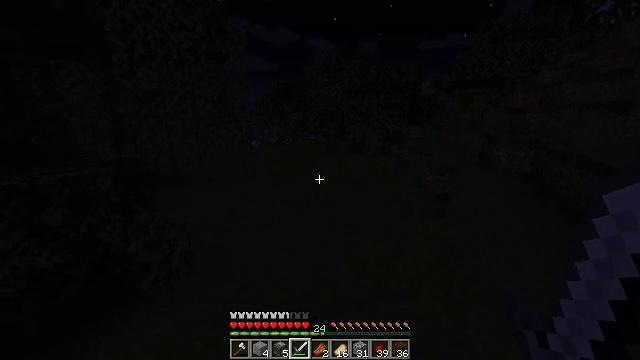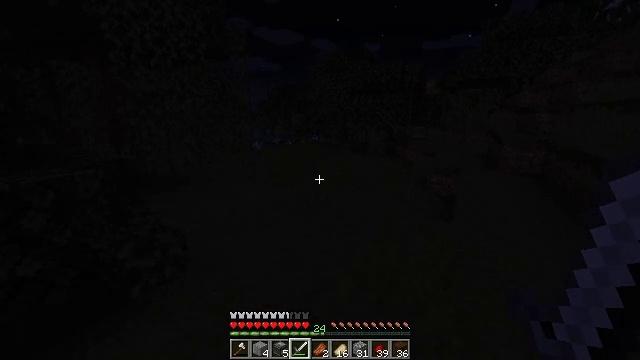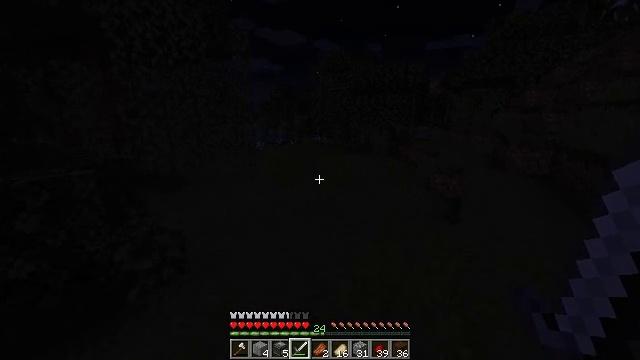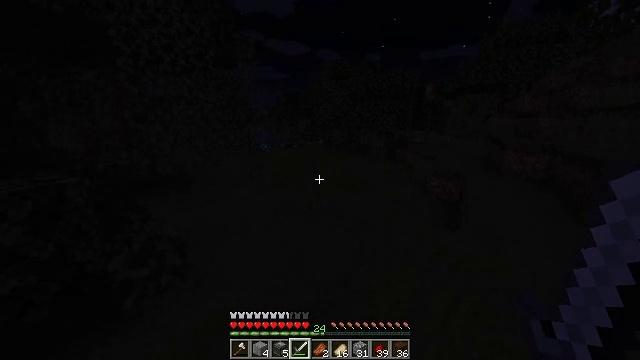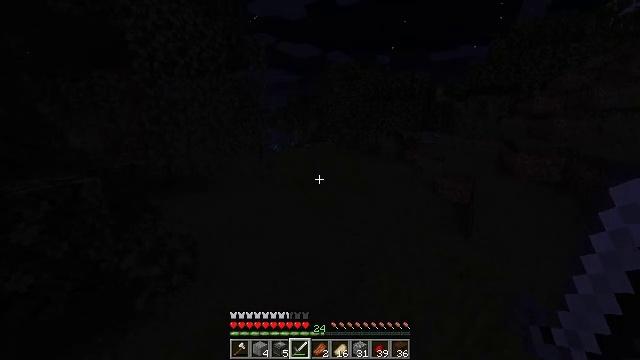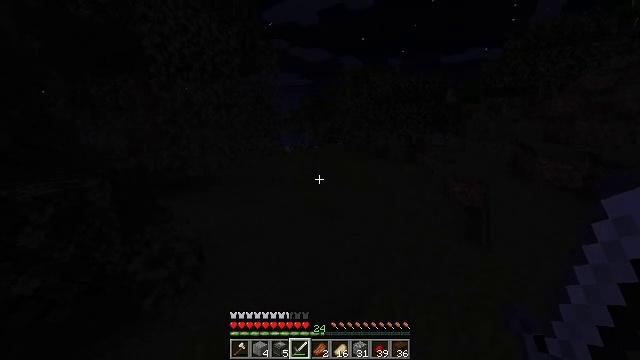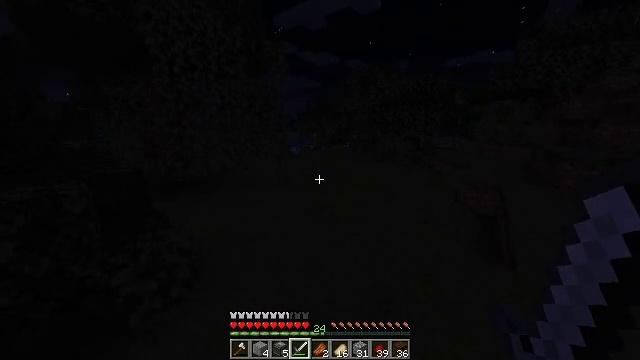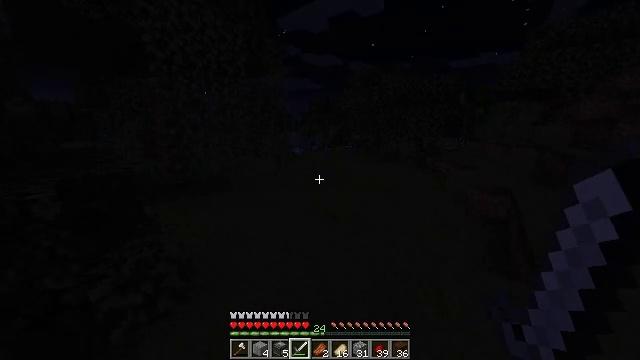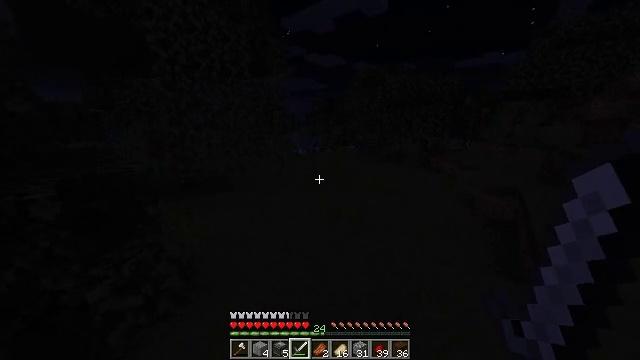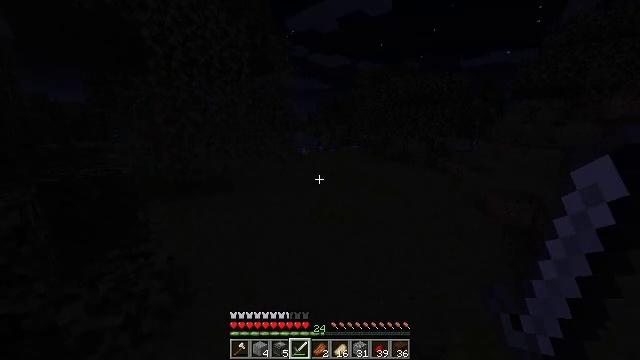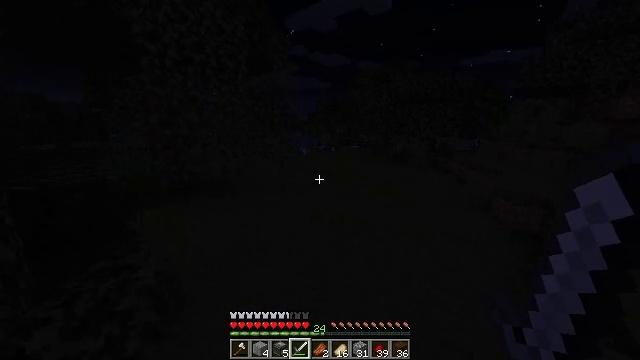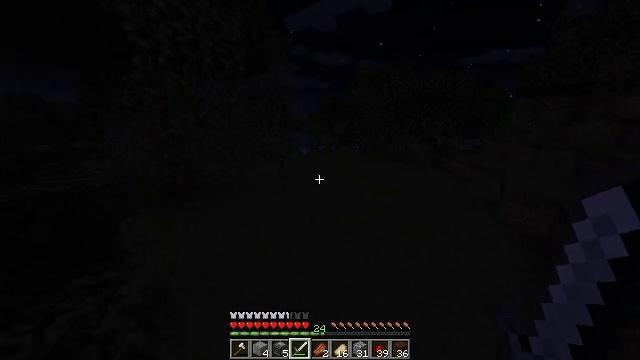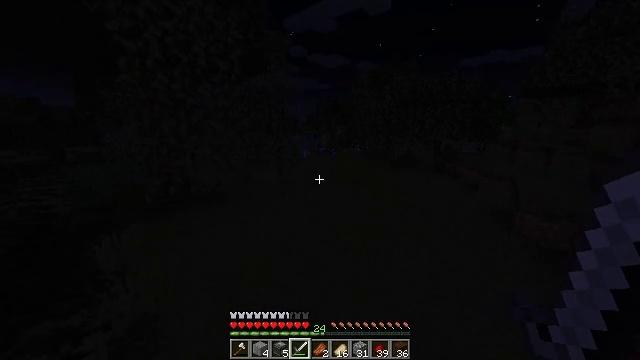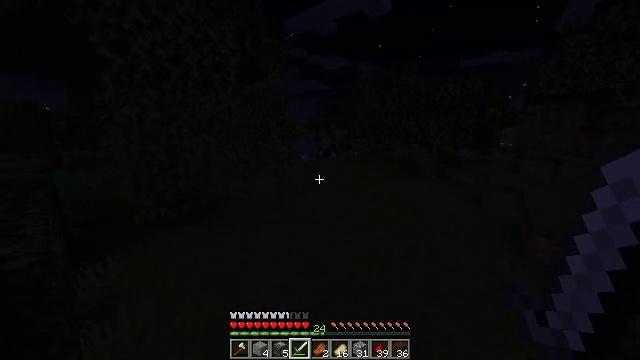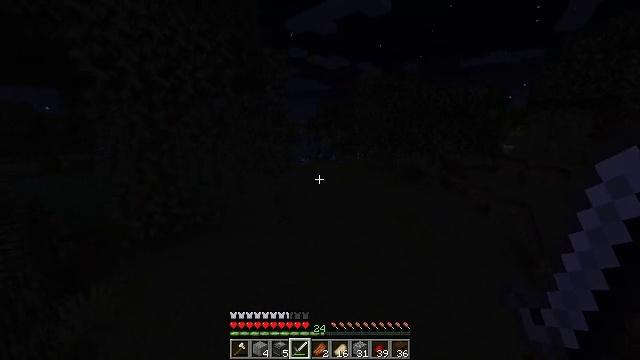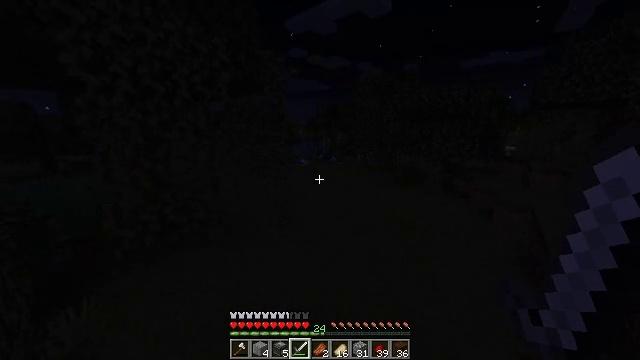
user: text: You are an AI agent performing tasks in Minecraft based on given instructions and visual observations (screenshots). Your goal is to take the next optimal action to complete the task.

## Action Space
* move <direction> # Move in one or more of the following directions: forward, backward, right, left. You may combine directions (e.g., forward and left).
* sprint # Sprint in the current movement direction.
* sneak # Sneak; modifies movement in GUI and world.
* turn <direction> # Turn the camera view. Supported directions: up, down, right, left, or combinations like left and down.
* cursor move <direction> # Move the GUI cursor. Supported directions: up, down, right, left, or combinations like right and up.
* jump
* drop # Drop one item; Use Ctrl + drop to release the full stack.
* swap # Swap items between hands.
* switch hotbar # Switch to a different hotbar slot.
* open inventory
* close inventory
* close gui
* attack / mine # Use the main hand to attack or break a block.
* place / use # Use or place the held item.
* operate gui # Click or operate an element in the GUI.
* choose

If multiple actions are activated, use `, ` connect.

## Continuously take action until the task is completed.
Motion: motion action
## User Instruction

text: Kill enemies.
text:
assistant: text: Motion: move forward
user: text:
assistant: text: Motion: move forward, sprint
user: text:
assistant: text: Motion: move forward
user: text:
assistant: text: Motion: move forward, turn left
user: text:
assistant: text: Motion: move forward, sprint, turn left
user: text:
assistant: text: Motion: move forward, sprint, turn left
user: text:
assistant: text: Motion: move forward, sprint
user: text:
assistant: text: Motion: move forward, sprint
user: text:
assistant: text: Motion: move forward, sprint
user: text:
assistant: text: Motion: move forward
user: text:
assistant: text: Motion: move forward
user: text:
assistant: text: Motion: move forward, jump
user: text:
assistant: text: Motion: move forward, jump
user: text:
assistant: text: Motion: move forward, jump
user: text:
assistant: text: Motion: move forward, jump
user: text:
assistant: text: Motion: move forward, jump
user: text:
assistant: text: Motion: move forward, jump
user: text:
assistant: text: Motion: move forward, jump
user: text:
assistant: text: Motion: move forward, jump
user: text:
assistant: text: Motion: move forward, jump
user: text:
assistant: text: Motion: move forward, jump
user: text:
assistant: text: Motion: move forward, jump
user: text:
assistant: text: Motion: move forward, jump
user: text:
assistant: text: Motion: move forward, sprint, jump
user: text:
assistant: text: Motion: move forward, sprint, jump
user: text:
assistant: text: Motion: move forward, sprint, jump
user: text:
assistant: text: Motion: move forward, sprint, jump
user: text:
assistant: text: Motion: move forward, sprint, jump
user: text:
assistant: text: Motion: move forward, jump
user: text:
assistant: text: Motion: move forward, jump